Question: Ok so I implemented iAds into my current app.
Problem is how do I know its working as intended or not?
Debugging on local device or simulator shows the Test Advertisement, but also often shows nothing and the
'''
"The operation couldn't be completed. Ad inventory unavailable"
'''
exception is thrown on FailedToReceiveAd.
So I set the iAd banner to hide if exception is thrown. And show if ad was succesfully loaded.
Anyway i did setup all the settings required in IC and sent the app to appstore(update).
Now in my iAd module i can see the following data.. *se pic

It does look right but when i ask some friends to check if the app is displaying ads ok they say the never see any ads.. I have seen some questions regarding this but only answers saying fill rating isnt up to quota or something equal to that.. What percentage do i have to reach for my ap to start displaying ads properly??
And is there a way for the app get out of that annoying exception that comes up way to often?
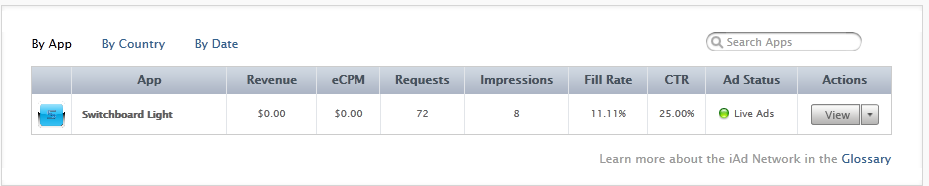
Answer: I think you misunderstand what the fill rate is. It isn't a quota that you need to reach. The fill rate is the percentage of requests for ads that result in an ad actually being served.
iAd's fill rates, as you've already heard, are pretty low, often less than 20%. What that means is that only one time out of five -- and probably less -- are you likely to see an ad. Worse, countries don't have any inventory at all.
What can you do to increase the fill rate? Not a lot. Make sure you actually show the ad. Make sure it's visible for at least a few seconds.
You can increase the chance of actually displaying an ad by using something like AdWhirl, but chances are it won't be served by Apple in the case.